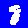
Digit: 8